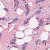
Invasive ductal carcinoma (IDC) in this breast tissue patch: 1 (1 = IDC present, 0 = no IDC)